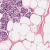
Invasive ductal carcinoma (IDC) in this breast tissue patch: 0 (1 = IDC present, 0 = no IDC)